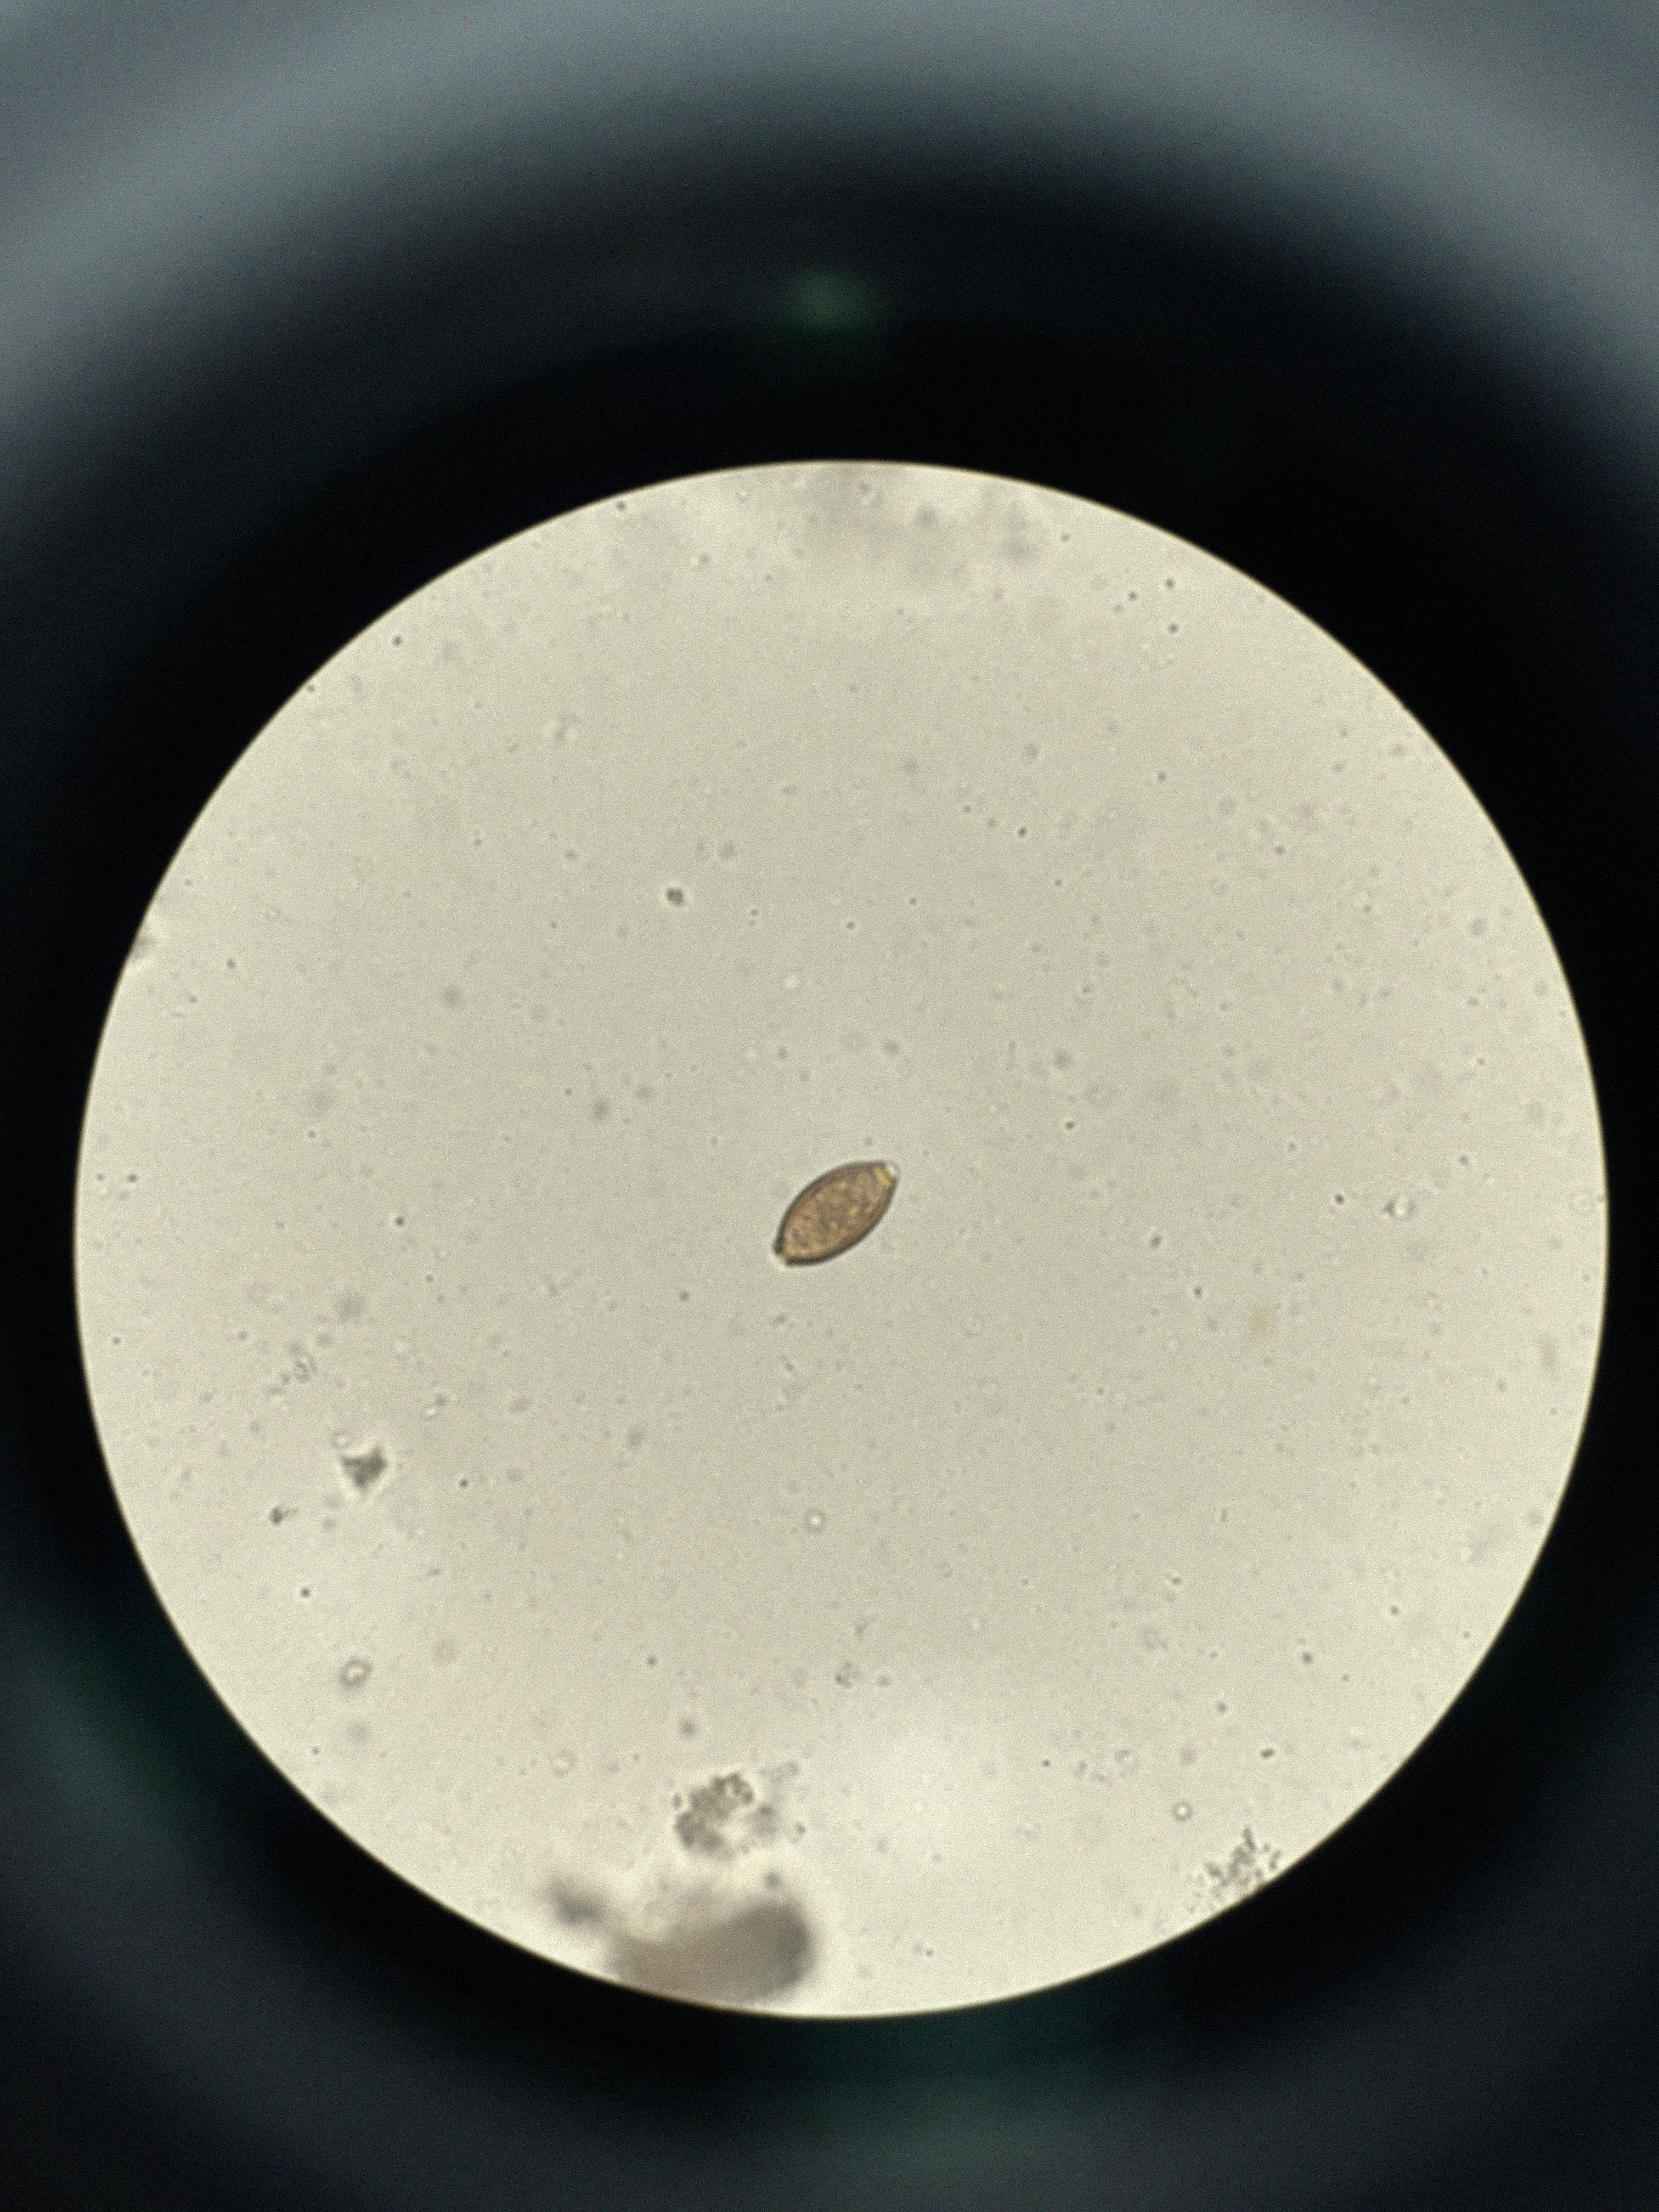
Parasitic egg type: Trichuris trichiura